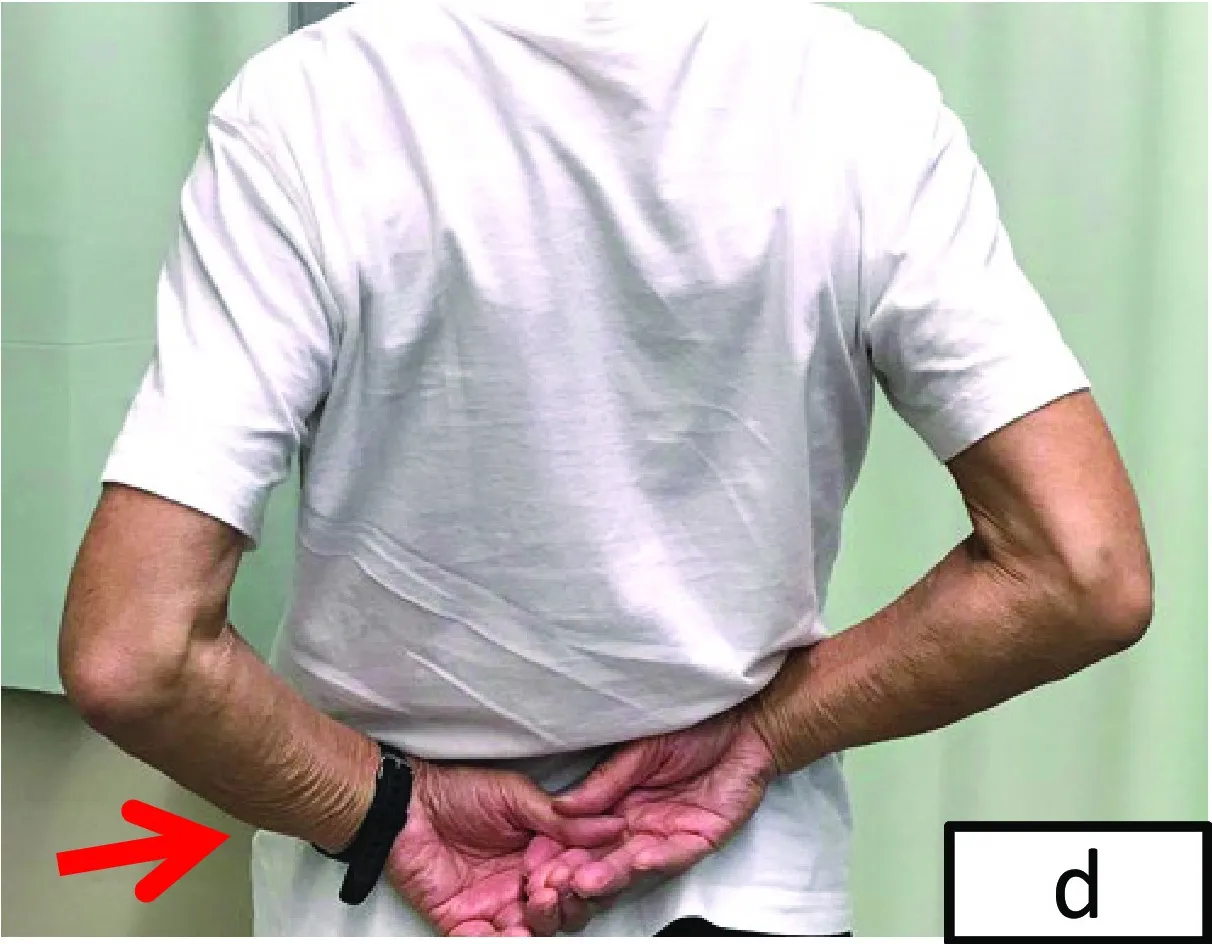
Recovery of range of motion at 2 months after the final operation. C) External rotation of 40.
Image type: medical_photograph (skin_photograph)